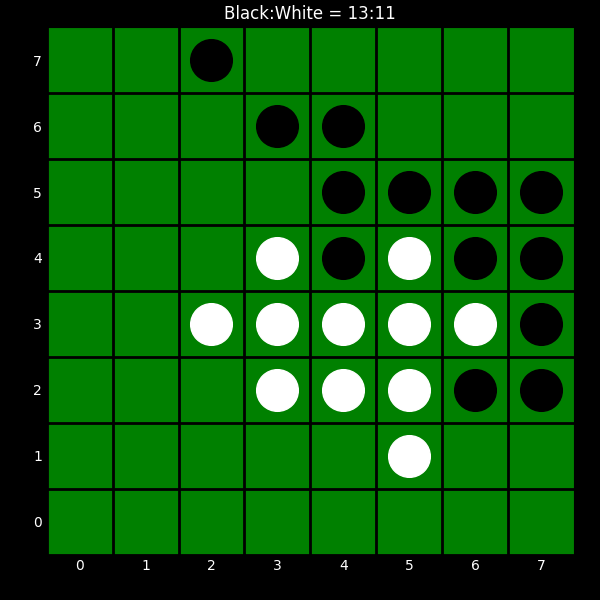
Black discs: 13
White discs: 11